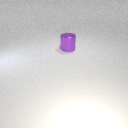
large purple metal cylinder